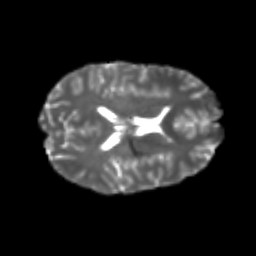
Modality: T2w
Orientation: axial
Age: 21
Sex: female
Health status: healthy
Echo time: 0.074 s